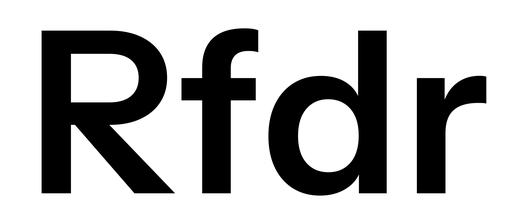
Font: InstrumentSans_SemiBold